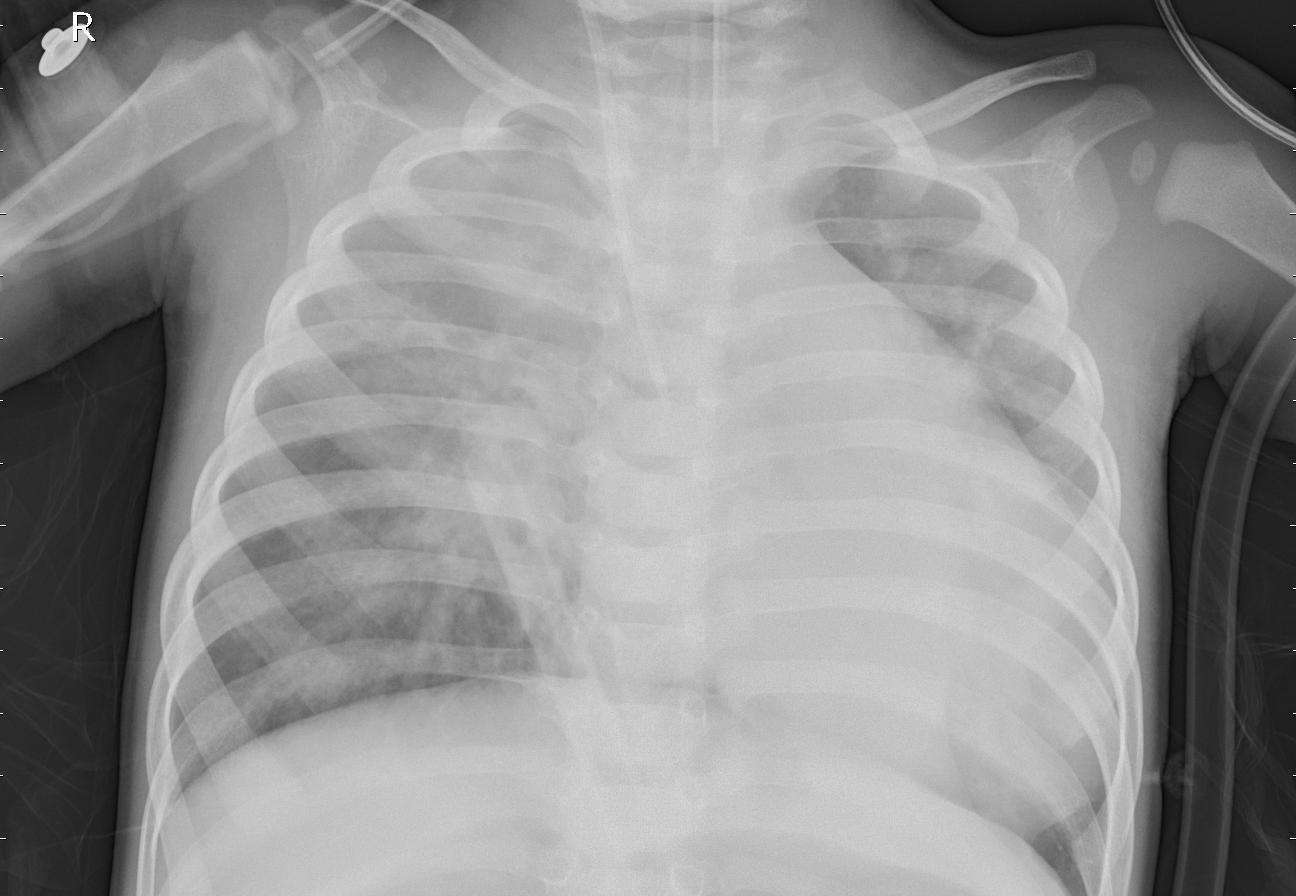
Diagnosis: PNEUMONIA